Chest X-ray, AP view. Patient: 40 years old, sex M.
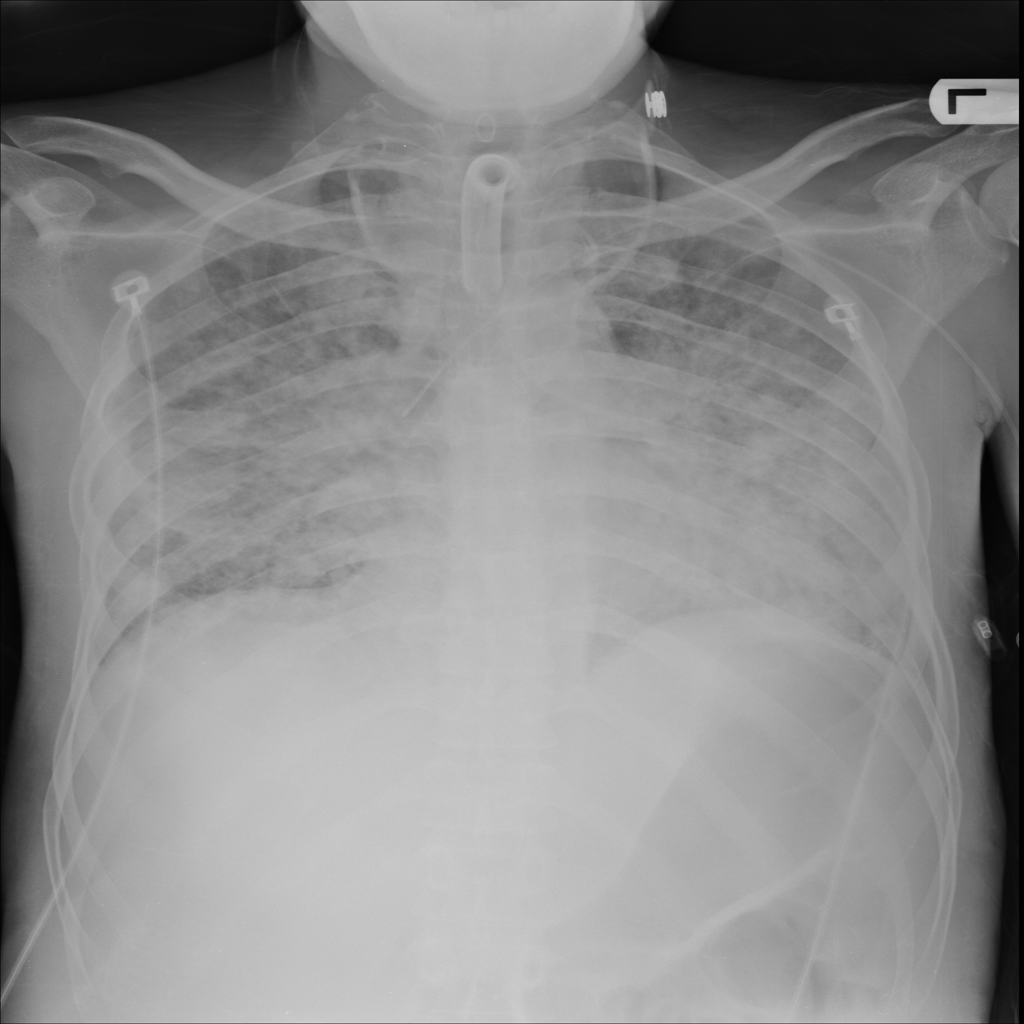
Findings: Infiltration